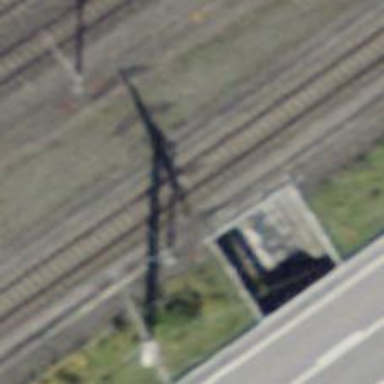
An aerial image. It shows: Railway track with contact line for electrification.